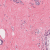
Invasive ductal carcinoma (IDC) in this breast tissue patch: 0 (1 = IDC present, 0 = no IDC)